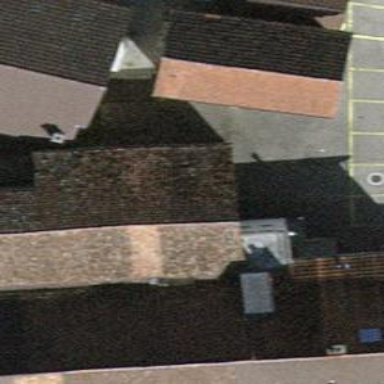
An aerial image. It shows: Restaurant in building.